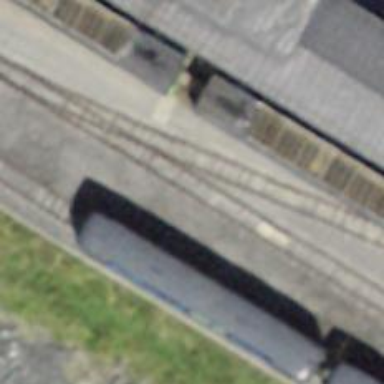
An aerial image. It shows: Narrow-gauge railway siding with electrified contact lines. It has one track.